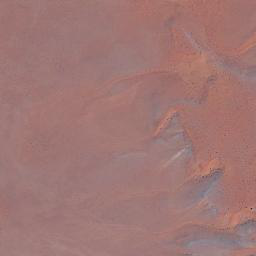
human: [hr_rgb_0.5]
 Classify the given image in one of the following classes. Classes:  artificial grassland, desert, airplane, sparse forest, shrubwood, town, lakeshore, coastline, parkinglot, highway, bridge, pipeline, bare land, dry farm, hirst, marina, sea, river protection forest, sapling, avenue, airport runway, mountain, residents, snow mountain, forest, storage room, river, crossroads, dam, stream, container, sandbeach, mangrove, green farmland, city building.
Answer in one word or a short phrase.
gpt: desert